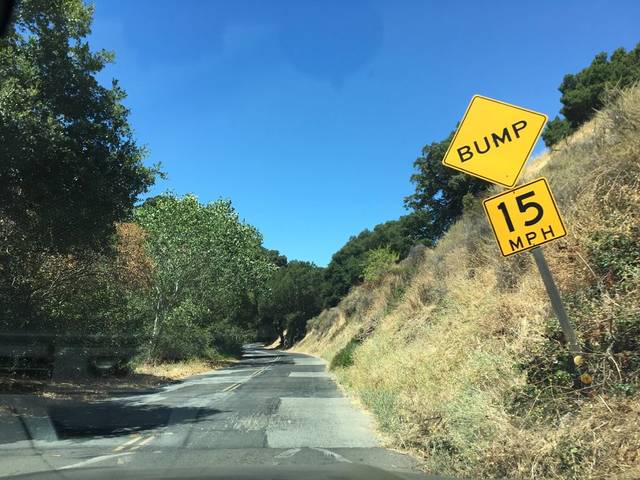
Region: United States
Coordinates: 37.394, -121.816